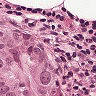
Metastatic tissue present: yes